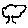
Label: tree